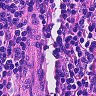
Metastatic tissue present: no